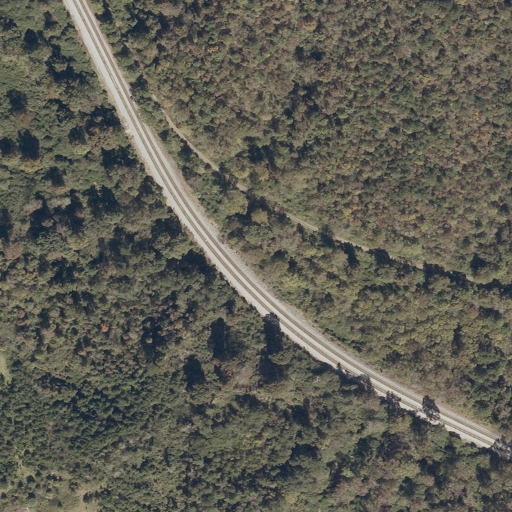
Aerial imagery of gap in Alabama named O'Bar Gap containing deciduous forest, open development, mixed forest, evergreen forest, low intensity development, shrub, and medium intensity development